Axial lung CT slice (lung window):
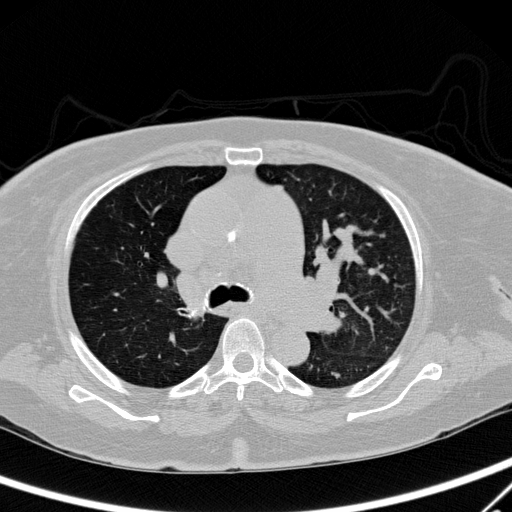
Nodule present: no